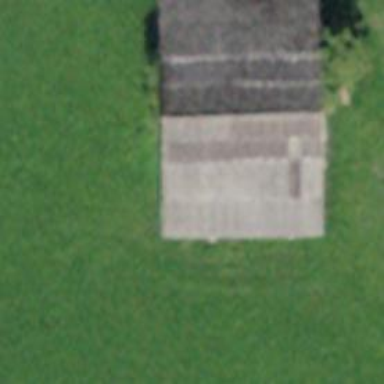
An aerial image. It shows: Rural barn.